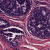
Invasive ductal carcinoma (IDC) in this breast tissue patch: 0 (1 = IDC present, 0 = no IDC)